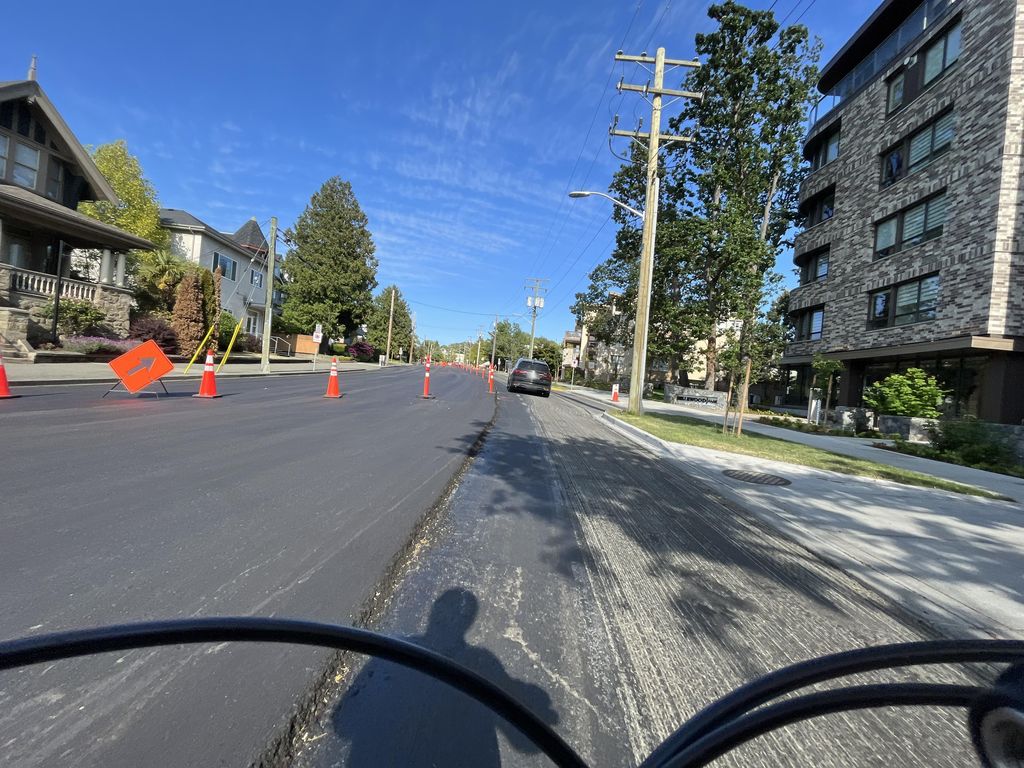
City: victoria